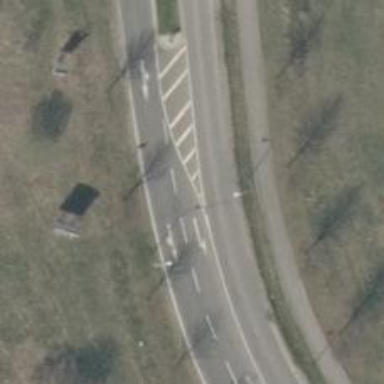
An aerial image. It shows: Tertiary road with asphalt surface.